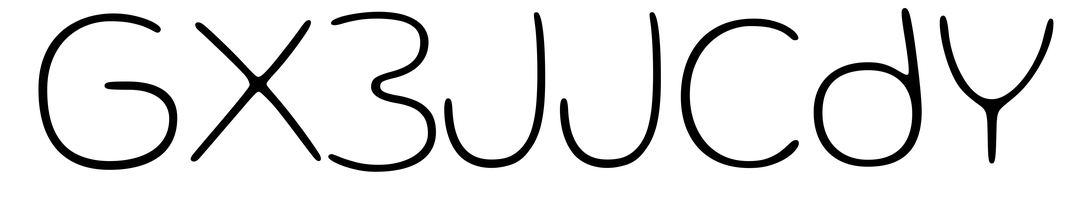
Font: Gluten_Thin